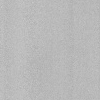
Atmospheric dust classification: dusty